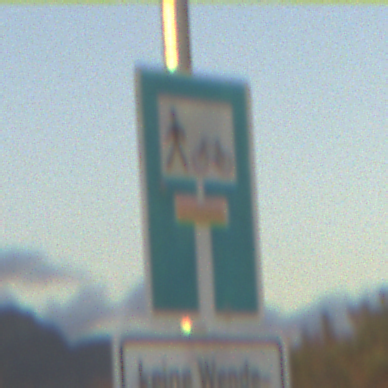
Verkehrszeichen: SackgasseRadverkehrFussgaengerDurchlaessig
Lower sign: HinweisGeaenderteVorfahrtVerkehrsfuehrungVerkehrsregelung3
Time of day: SunriseSunset
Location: Outdoor (RoadRail)
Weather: PartlyCloudy
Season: NotSpecified
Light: Natural